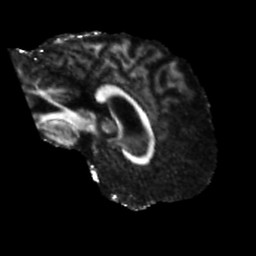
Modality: FA
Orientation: sagittal
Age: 52
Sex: male
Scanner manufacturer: siemens
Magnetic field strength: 3 T
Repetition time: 5.47 s
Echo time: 0.0854 s